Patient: sex M, age 58
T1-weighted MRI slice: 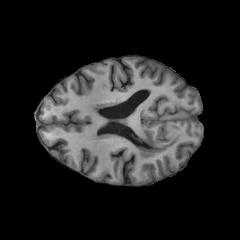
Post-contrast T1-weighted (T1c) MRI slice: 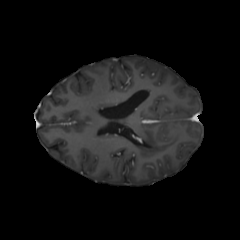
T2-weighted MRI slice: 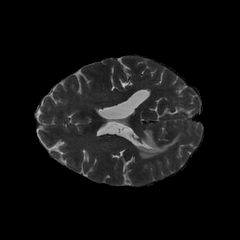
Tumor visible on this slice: yes
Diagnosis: Glioblastoma, IDH-wildtype
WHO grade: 4